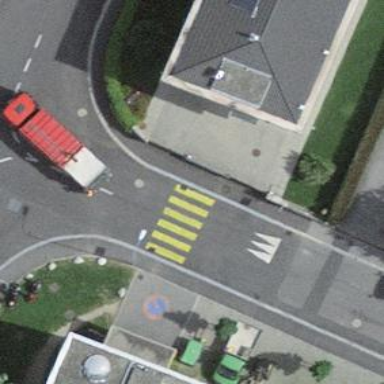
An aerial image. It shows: Zebra crossing on the road.